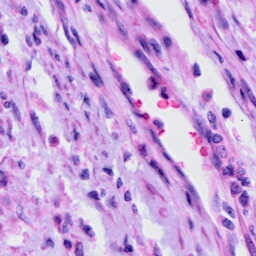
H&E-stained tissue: Cervix